Эллипс, указанный на рисунке, — это действительное изображение окружности, полученное с помощью идеальной тонкой линзы. Точка в внутри эллипса соответствует центру окружности. И эллипс, и главная оптическая ось линзы лежат в плоскости рисунка.
С помощью геометрических построений найдите положение линзы (положение центра и ориентацию линзы).
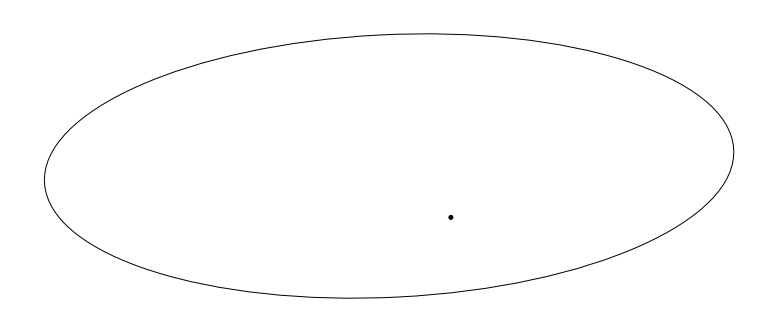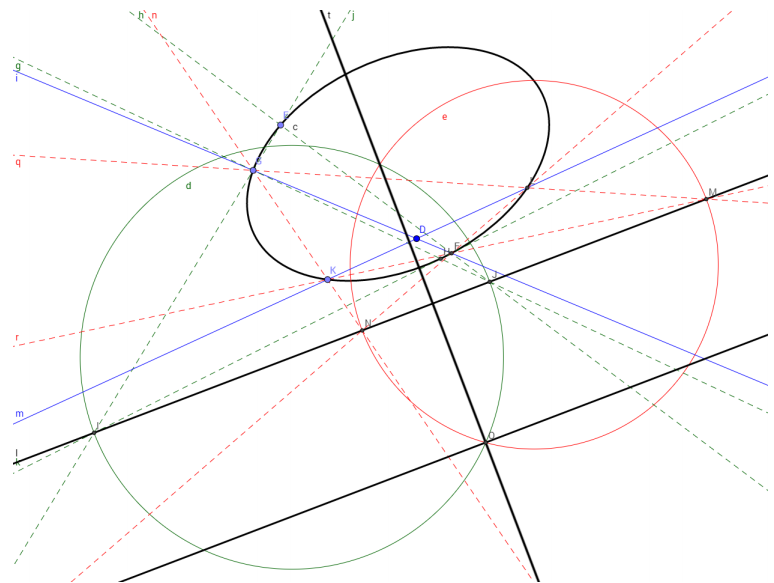
Темы:
T, ★, Оптика, Геометрическая оптика, Тонкая линза, Архивы Снеллиуса, Построение, Physics Cup, 2017